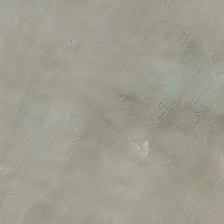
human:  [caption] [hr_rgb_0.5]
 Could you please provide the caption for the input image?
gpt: it is a piece of gray yellow desert .

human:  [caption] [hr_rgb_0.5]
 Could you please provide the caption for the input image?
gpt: it is a piece of gray yellow desert .

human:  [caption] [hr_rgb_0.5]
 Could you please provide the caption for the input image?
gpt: a piece of sand in the desert is like fish scale .

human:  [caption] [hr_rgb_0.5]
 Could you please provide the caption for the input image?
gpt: a piece of desert is dusty ,barren and desolate .

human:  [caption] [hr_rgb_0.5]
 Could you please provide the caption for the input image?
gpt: a piece of sand in the desert is like fish scale .